Field crop: maize
Growth stage: 2
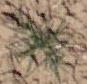
Species: salsola